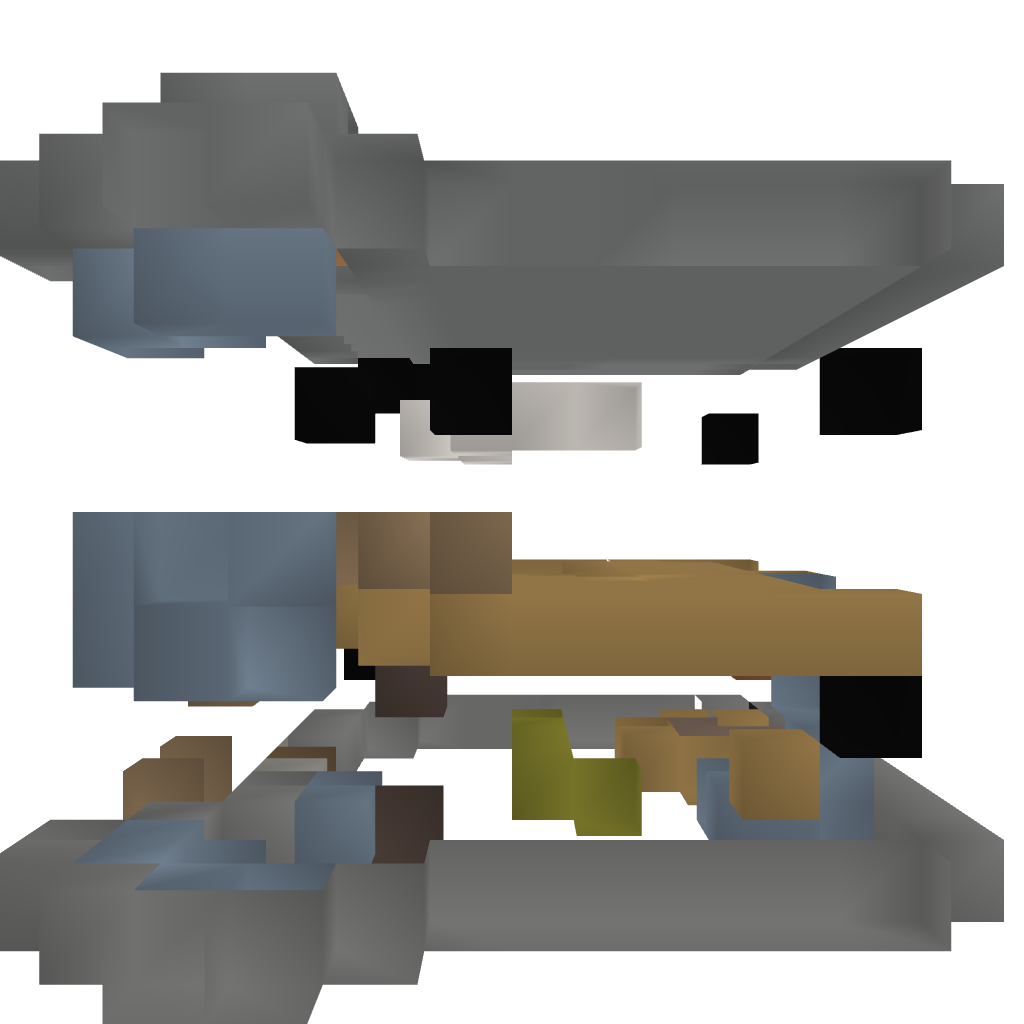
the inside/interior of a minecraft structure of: Modern House